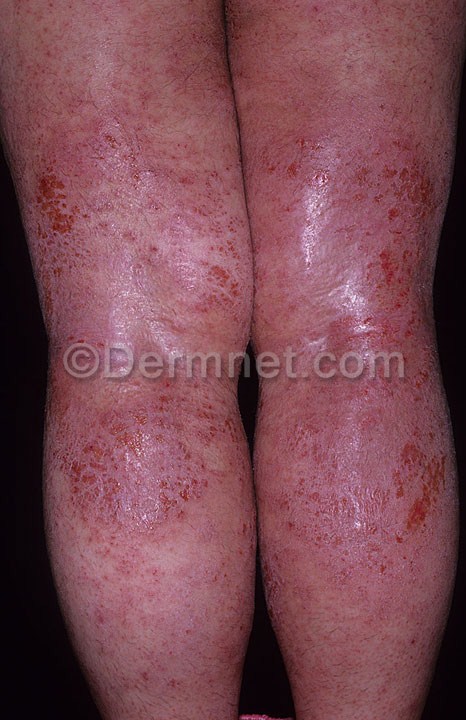
Disease: Atopic Dermatitis Photos